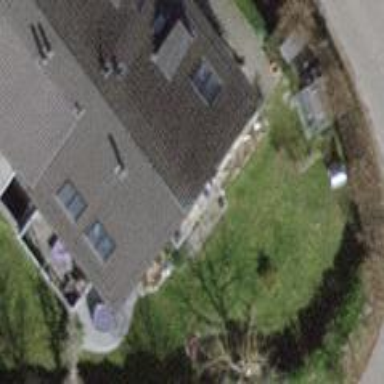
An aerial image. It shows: Building with tile roof.